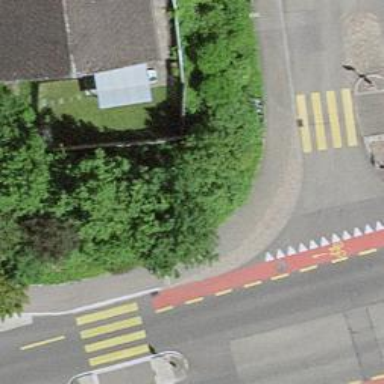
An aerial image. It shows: Sidewalk along the footway.